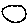
Label: circle